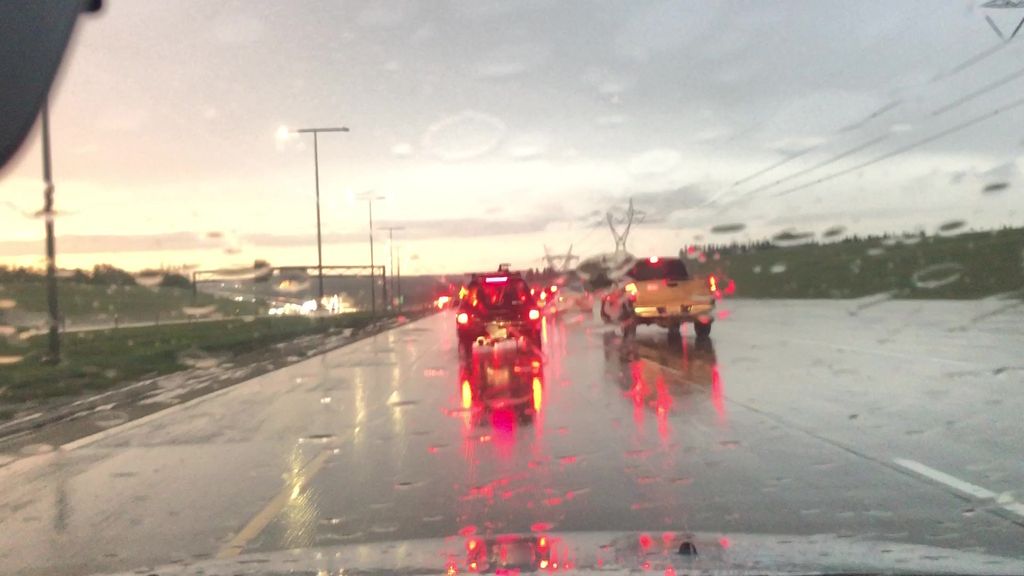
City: edmonton